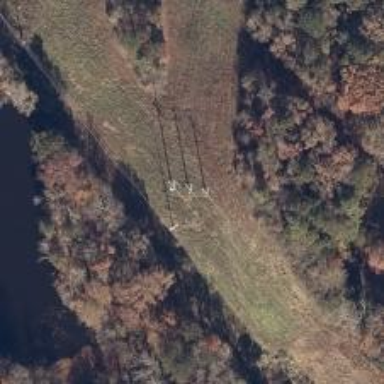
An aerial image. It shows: Power pole.